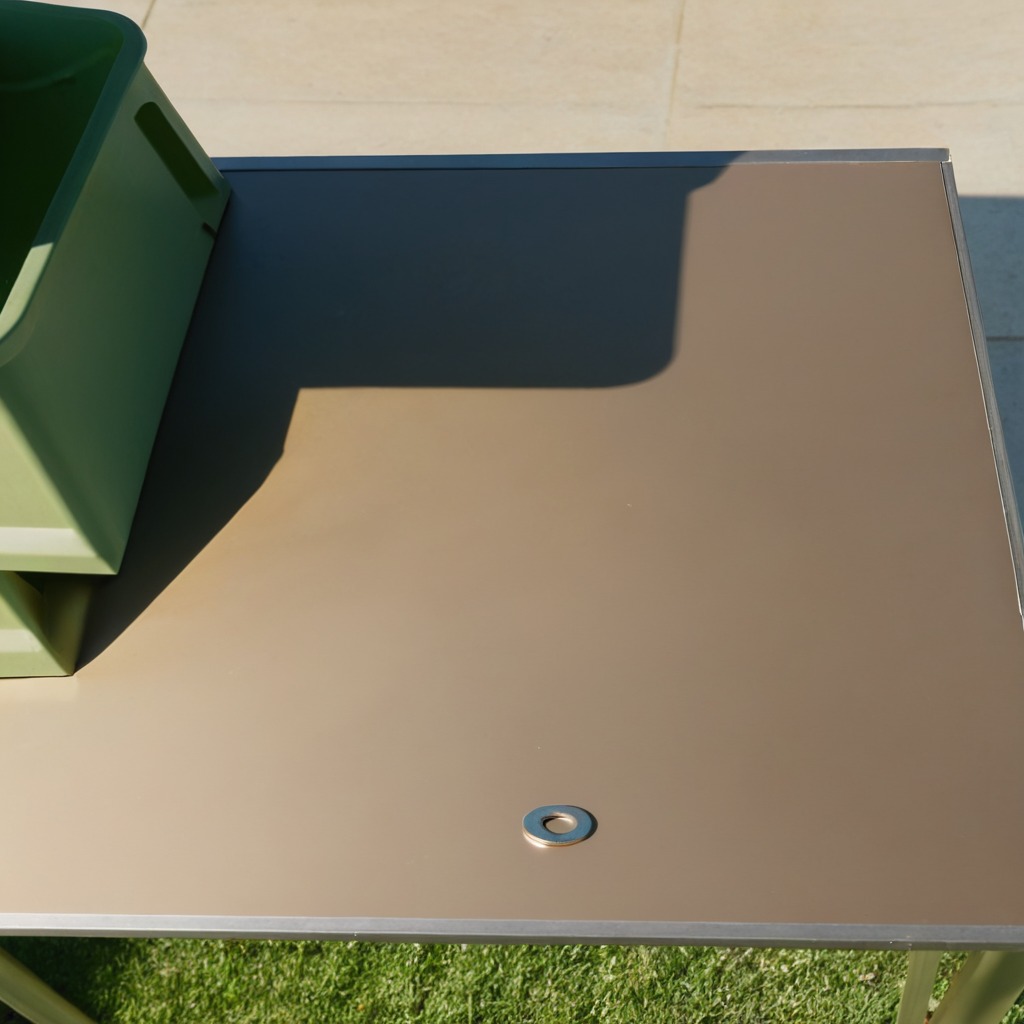
A flat metal washer is lying on the textured surface.